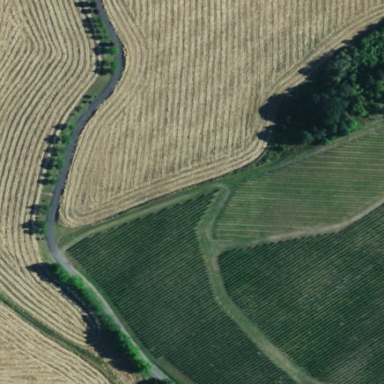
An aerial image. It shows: Vineyard with grape crops.